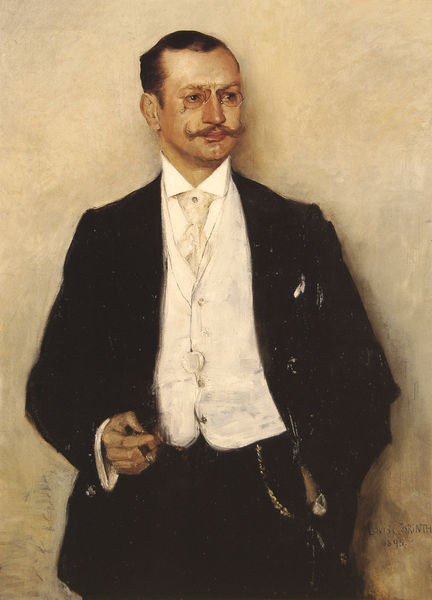
Titel: Porträt des Malers Carl Strahtmann
Künstler: Lovis Corinth
Standort: München
Institution: Städtische Galerie im Lenbachhaus
Schlagwörter: dunkel, gemälde, hand, mann, weiß, braun, elegant, finger, frankreich, frisur, glas, haar, hell, licht, mund, nase, ohr, schmuck, schwarz, stirn, blick, beige, flächig, malerei, alt, anzug, bart, hemd, hose, jacke, schnurrbart, wand, augen, gesicht, kragen, mensch, stehen, bildnis, herr, hände, portrait, porträt, signatur, öl, rauch, haare, halbfigur, realismus, reich, stehend, stehender, kinn, knopf, lippen, scheitel, vornehm, deutschland, kette, lehnen, frack, schnäuzer, schnurbart, krawatte, rauchen, zigarre, grübchen, streng, uhr, nadel, knöpfe, gehrock, jackett, sakko, schick, schnauzbart, schnauzer, weste, ring, foto, corinth, lovis, lovis corinth, stolz, gentleman, vatermörder, brille, hässlich, wei0, selbstbildnis, wilhelminisch, manschetten, tasche, portrai, geheimratsecken, kneifer, zwickel, zwicker, uhrenkette, uhrkette, kravatte, augengläser, schlips, trübner, veste, zigarette, lässig, raucher, ohring, dandy, smoking, hosentasche, oberlippenbart, taschenuhr, uhrband, preussen, monokel, beamter, würde, ordentlich, tabak, cool, lehnt, krawatten, schurrbart, krawattennadel, augenglas, binokel, sacco, gilet, kettenuhr, leseglas, monockel, hofphotograph aus bayern, msn, scnhurrbart, lnöpfe, fe, weiße weste, briantine, krawatter, bohemnien, frack mann